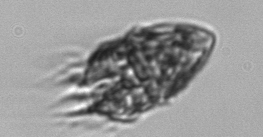
Label: Strombidium_morphotype1